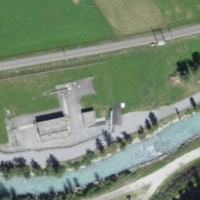
EUNIS habitat code: 24
Species observed at this site:
Vaccinium vitis-idaea
Erebia euryale